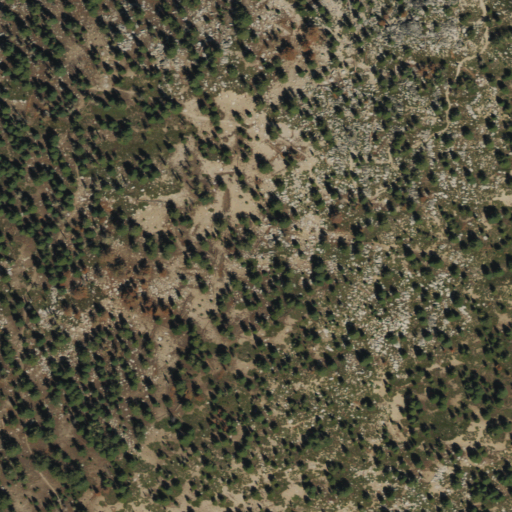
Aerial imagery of mountain in Nevada named Herlan Peak containing shrub and evergreen forest